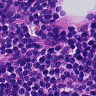
Metastatic tissue present: no